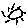
Label: sun